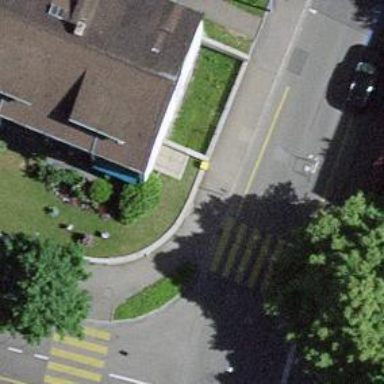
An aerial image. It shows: Post box is visible.